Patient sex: M
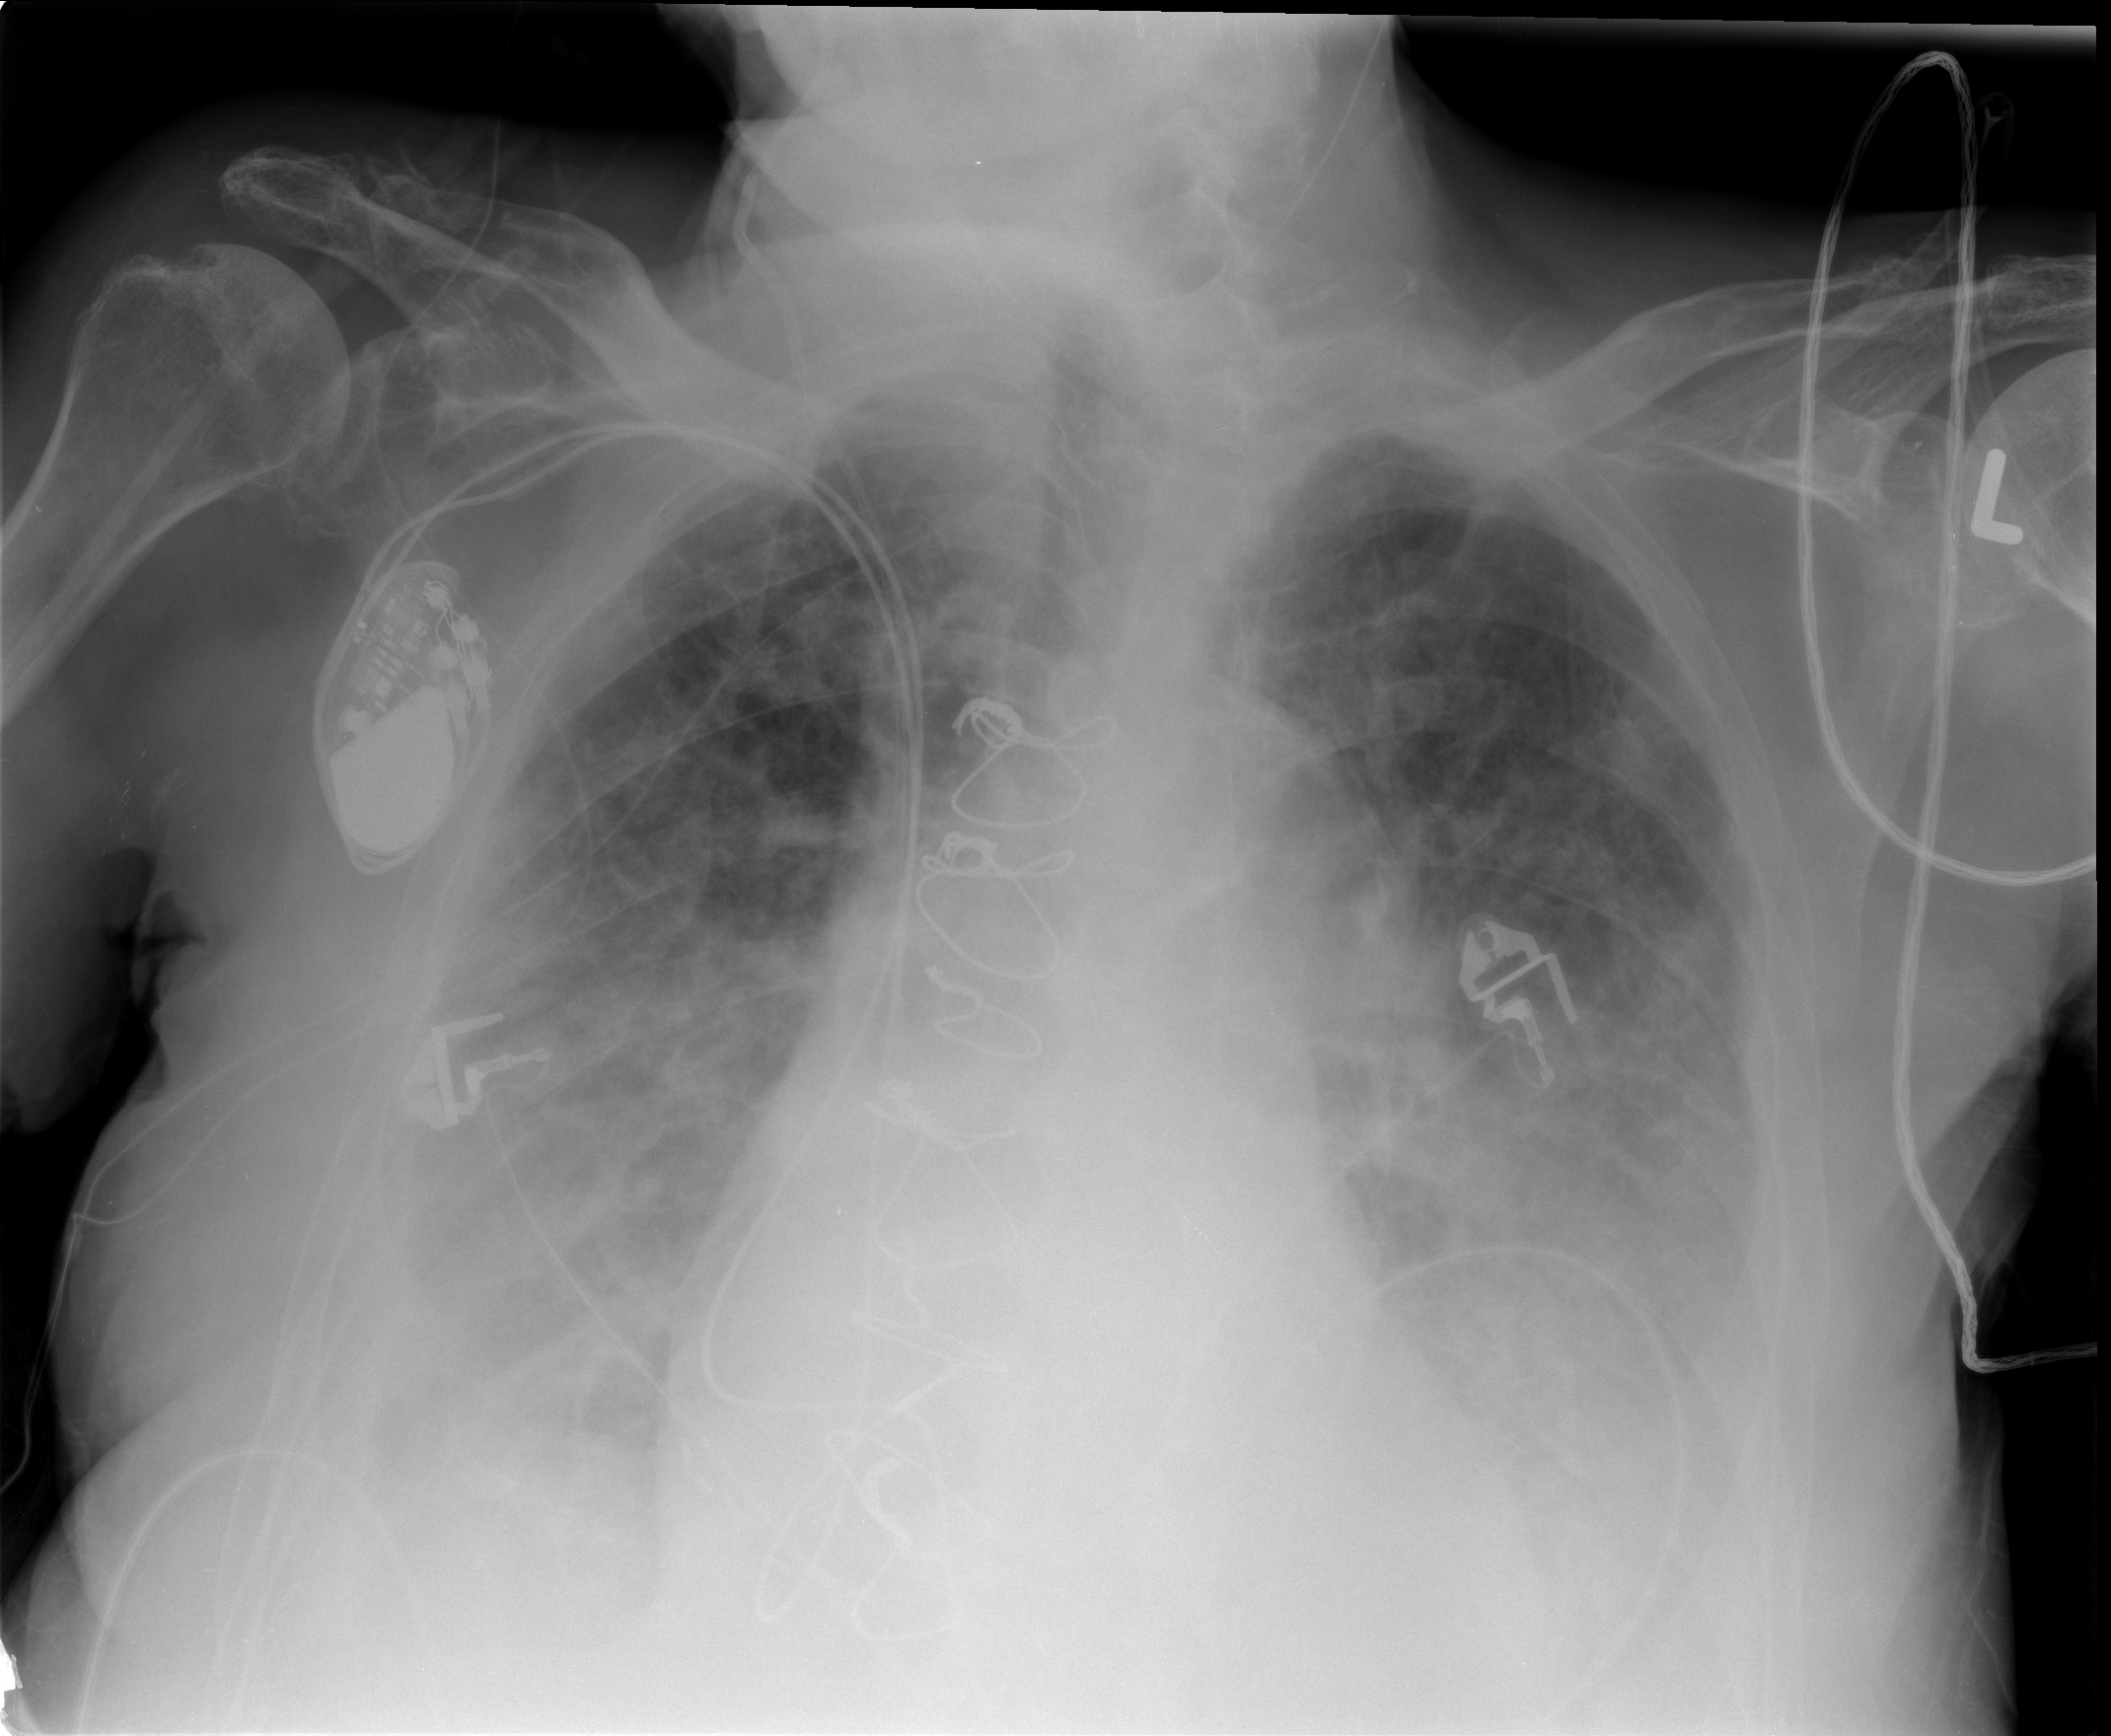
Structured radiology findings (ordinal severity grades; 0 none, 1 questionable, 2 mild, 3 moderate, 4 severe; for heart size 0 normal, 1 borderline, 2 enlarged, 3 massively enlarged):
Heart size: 2
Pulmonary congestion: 2
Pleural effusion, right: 3
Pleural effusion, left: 3
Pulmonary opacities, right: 3
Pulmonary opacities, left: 3
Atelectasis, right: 3
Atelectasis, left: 3